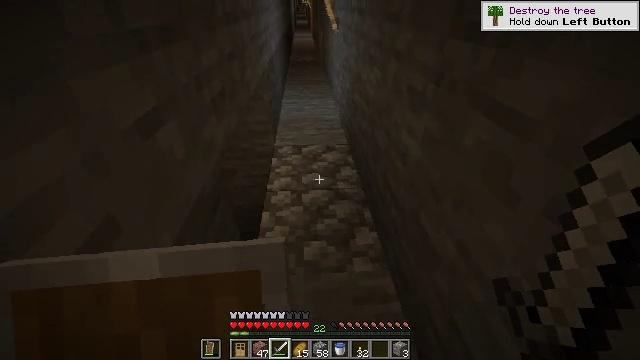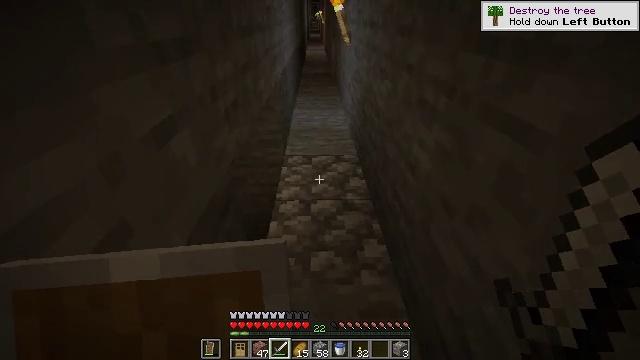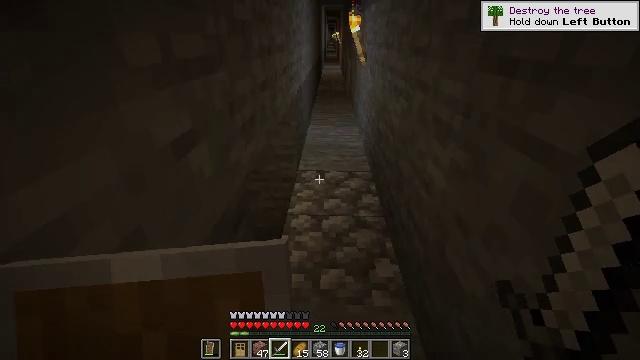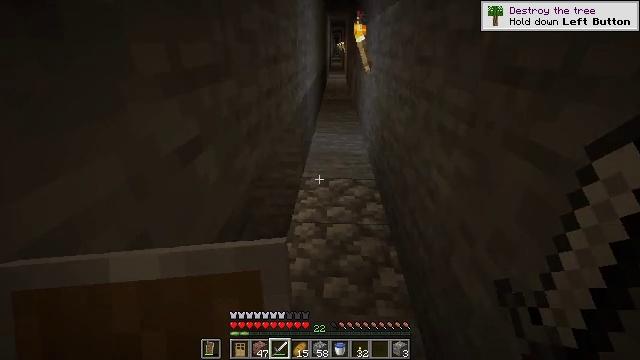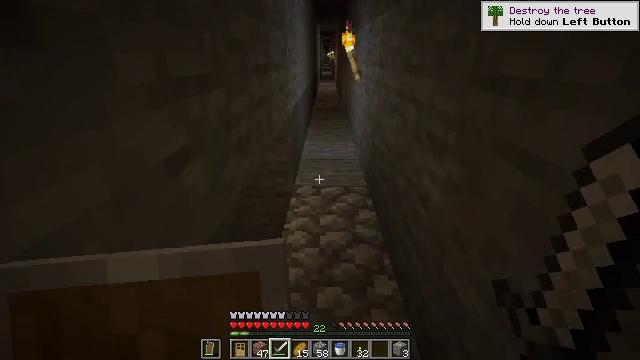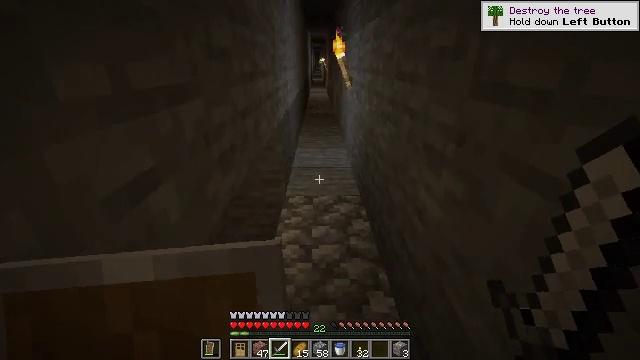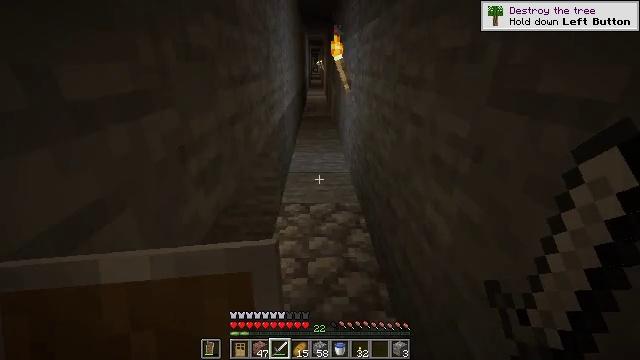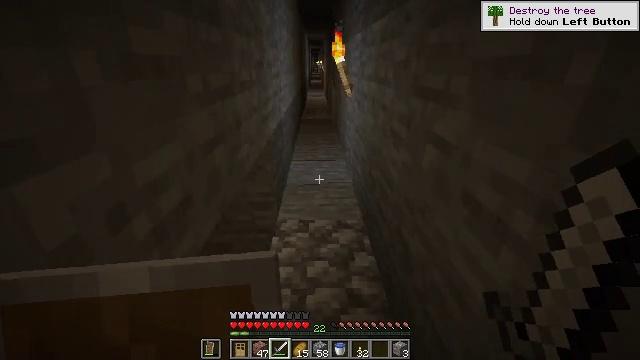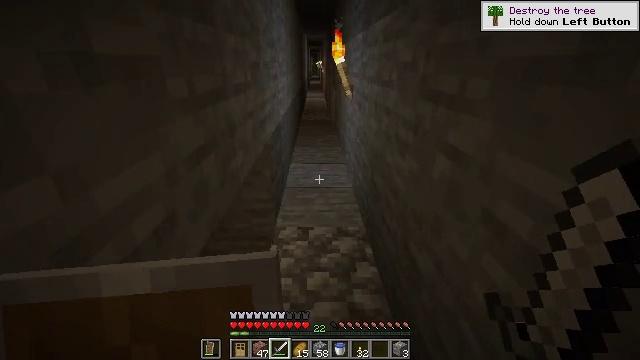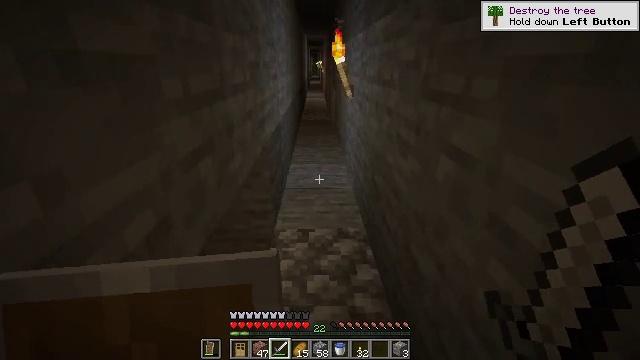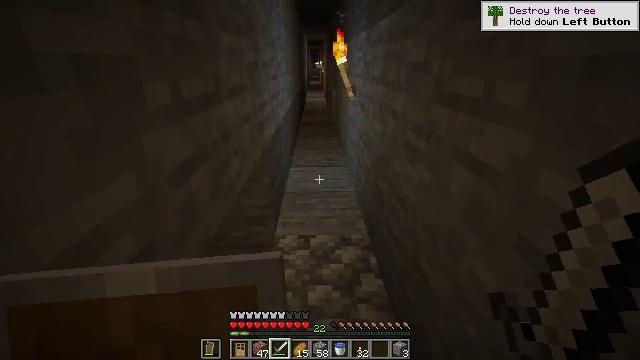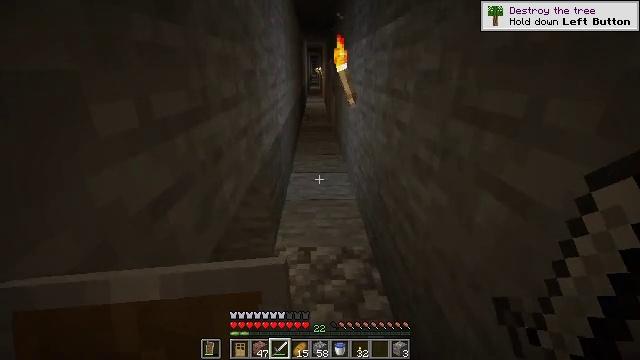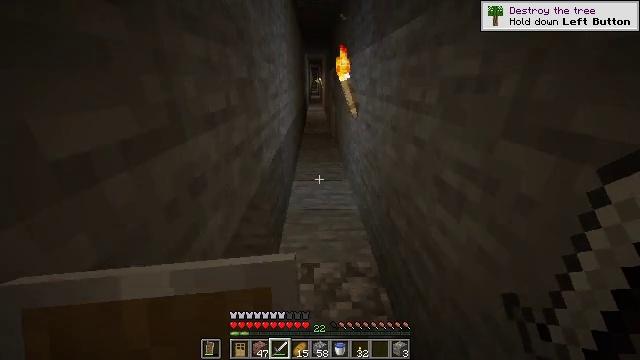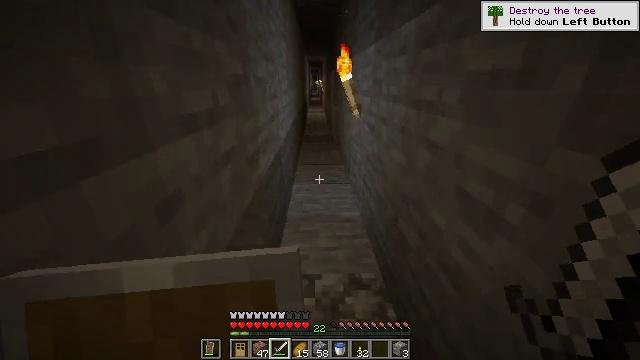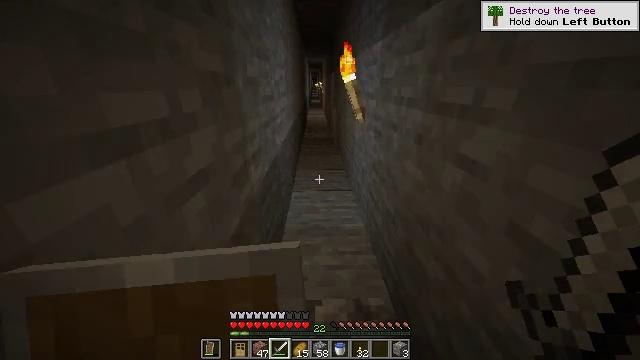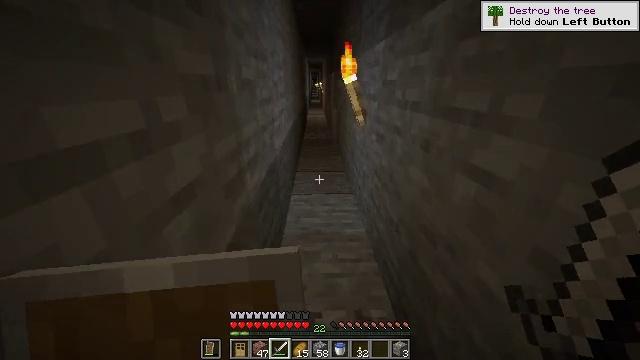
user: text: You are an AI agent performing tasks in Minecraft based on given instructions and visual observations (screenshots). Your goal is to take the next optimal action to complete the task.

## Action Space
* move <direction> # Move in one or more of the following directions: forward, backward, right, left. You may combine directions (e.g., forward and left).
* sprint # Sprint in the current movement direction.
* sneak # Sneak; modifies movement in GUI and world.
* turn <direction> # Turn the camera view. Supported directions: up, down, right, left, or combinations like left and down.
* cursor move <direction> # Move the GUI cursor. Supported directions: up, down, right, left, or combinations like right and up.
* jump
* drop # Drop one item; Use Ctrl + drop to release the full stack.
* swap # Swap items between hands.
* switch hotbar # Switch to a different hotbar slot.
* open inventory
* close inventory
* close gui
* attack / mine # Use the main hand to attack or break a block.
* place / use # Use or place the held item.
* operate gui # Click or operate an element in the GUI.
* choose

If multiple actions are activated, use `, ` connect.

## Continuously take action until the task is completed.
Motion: motion action
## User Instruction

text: Collect gravel for your inventory.
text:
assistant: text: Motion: turn left and up
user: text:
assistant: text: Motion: turn left and up
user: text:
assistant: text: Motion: turn left and up
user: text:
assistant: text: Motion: move forward, turn right and up
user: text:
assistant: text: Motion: move forward, turn right and up
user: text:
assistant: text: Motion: move forward
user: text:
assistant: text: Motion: move forward
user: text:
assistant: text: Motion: no_op
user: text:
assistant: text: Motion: no_op
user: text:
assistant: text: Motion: move forward
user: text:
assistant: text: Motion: move forward
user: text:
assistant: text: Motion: move forward
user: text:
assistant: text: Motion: move forward
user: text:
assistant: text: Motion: move forward
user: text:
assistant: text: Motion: move forward
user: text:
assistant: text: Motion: move forward
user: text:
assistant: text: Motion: move forward
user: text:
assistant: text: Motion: move forward
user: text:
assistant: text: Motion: move forward
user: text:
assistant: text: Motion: move forward
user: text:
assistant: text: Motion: move forward
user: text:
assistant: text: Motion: move forward
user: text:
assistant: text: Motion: move forward
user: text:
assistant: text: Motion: move forward
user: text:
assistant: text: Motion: move forward
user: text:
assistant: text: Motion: move forward
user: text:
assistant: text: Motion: move forward
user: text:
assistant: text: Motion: move forward
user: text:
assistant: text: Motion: move forward
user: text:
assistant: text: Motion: move forward